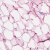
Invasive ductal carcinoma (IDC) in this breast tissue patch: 0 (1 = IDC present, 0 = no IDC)